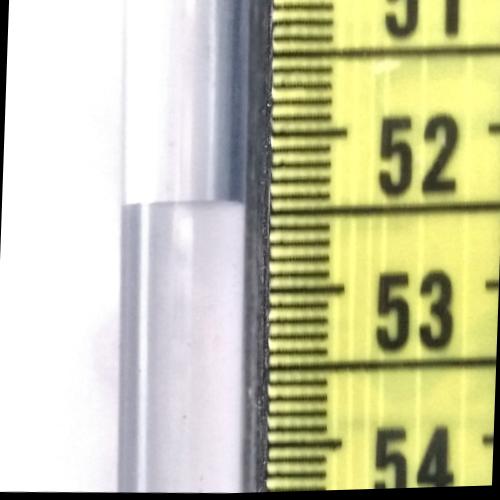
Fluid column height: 52.4 cm